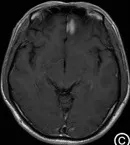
The enhanced lesion is located adjacent to the left interhemispheric cistern and is patchy-shaped and obviously enhanced, with the adjacent meninges being slightly thickened and enhanced (C-E).
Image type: radiology (mri)